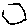
Label: hexagon